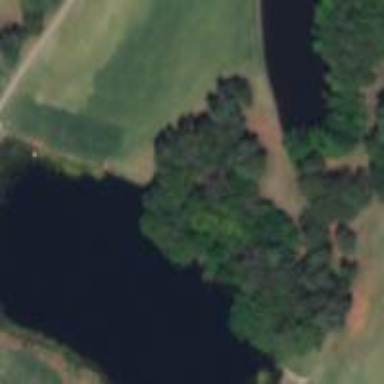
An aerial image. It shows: Water hazard on golf course. The hazard is natural water feature.